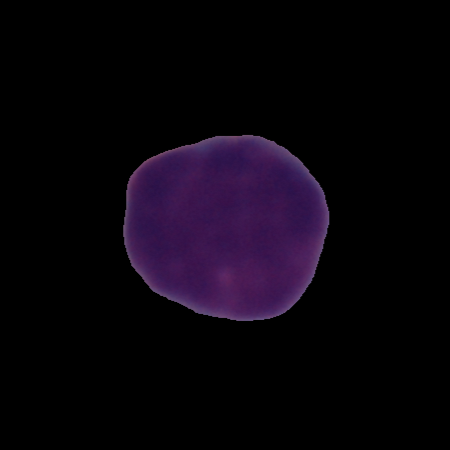
Label: cancer